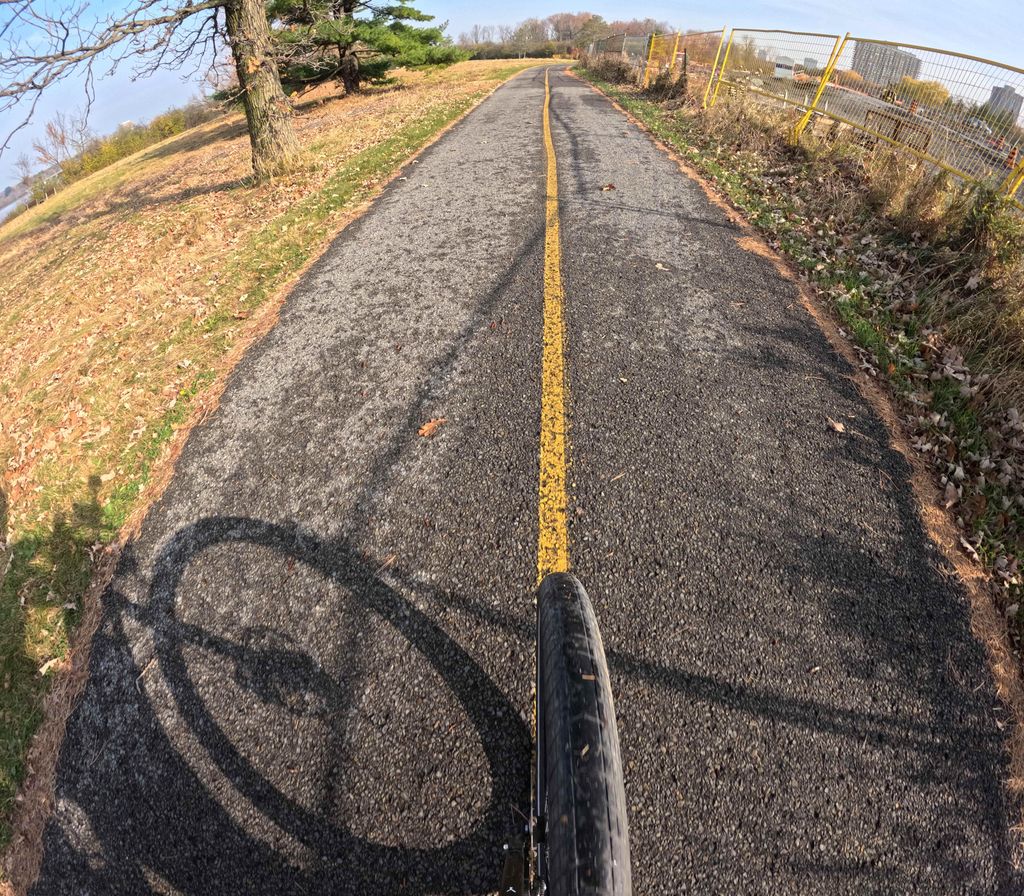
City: ottawa-gatineau